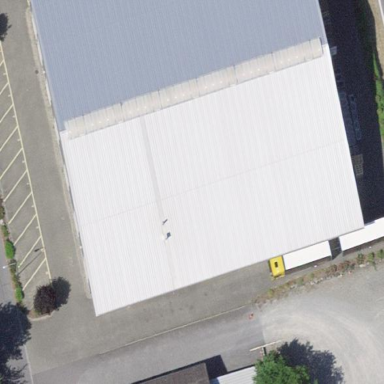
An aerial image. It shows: Industrial building.